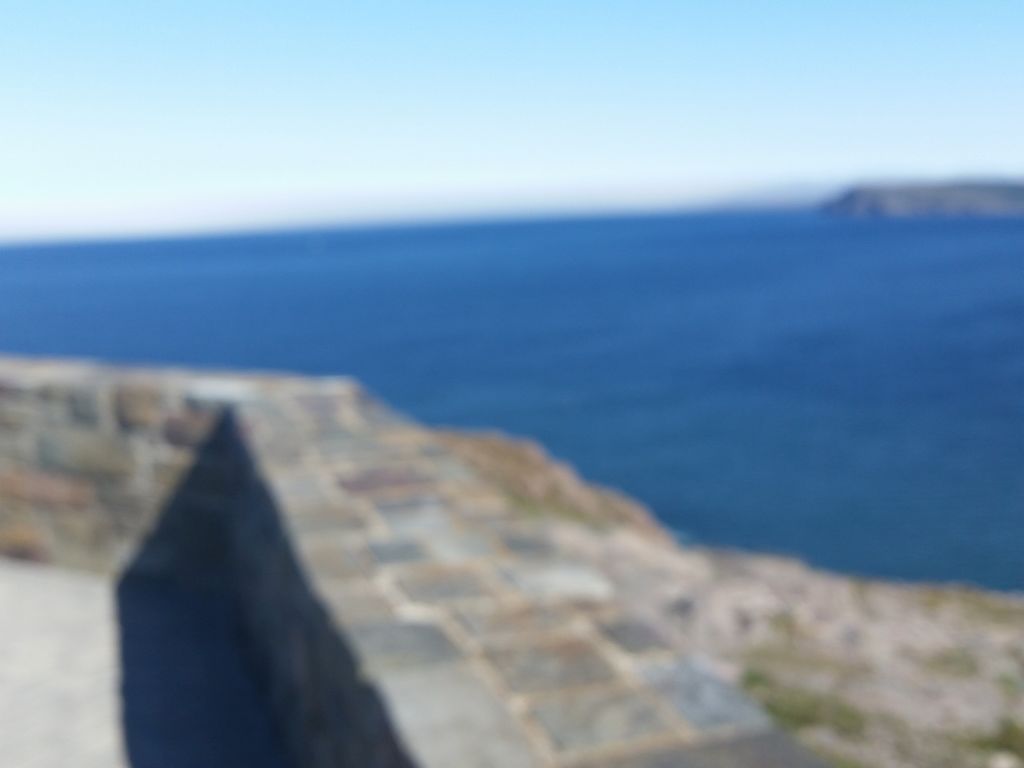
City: st_johns